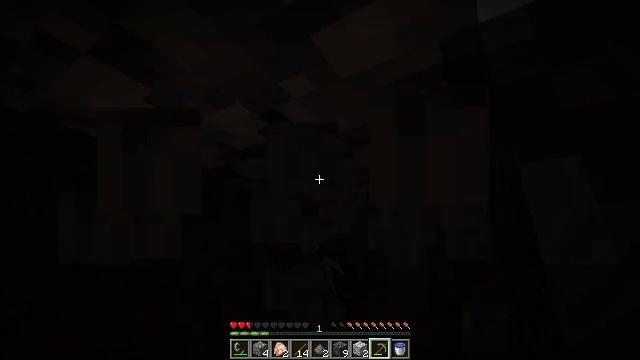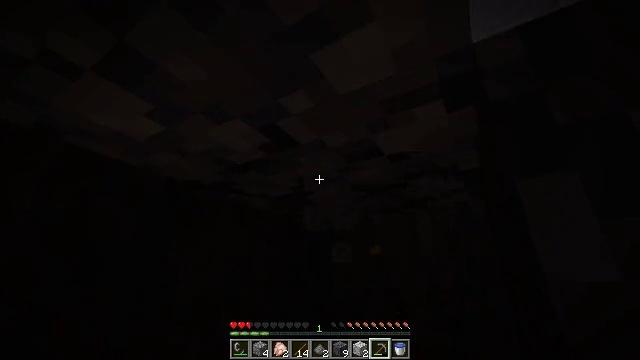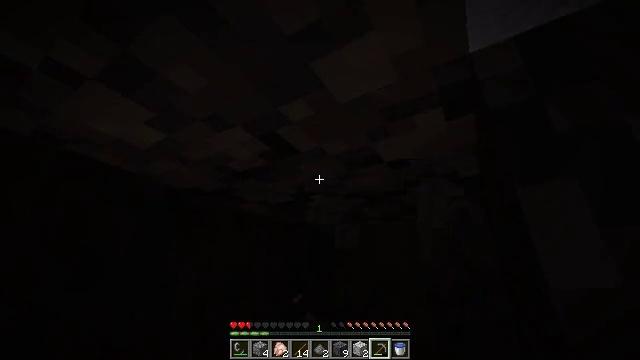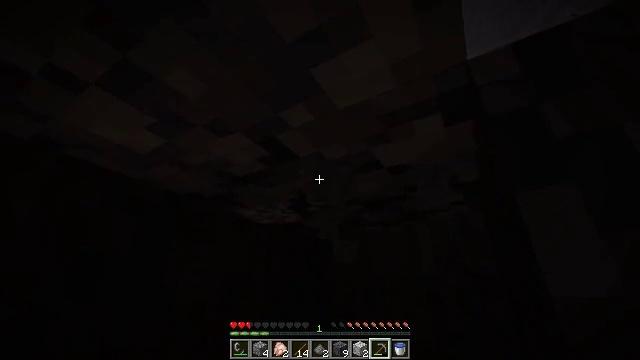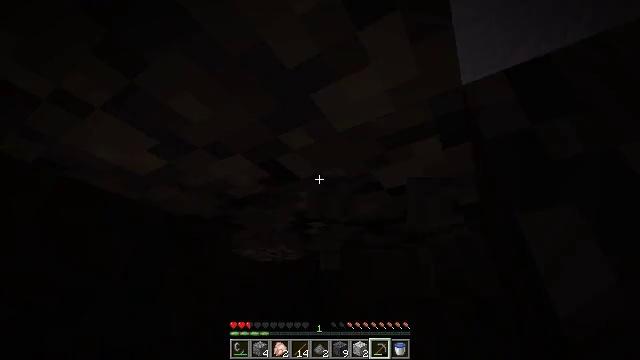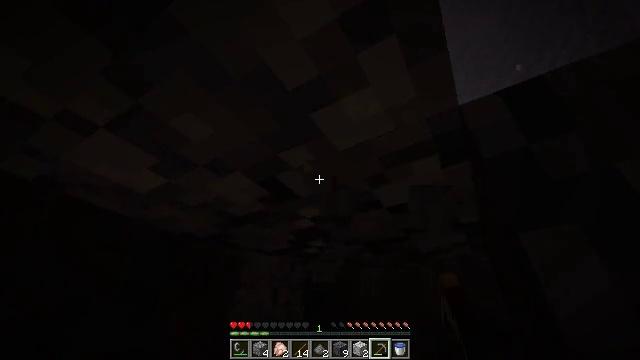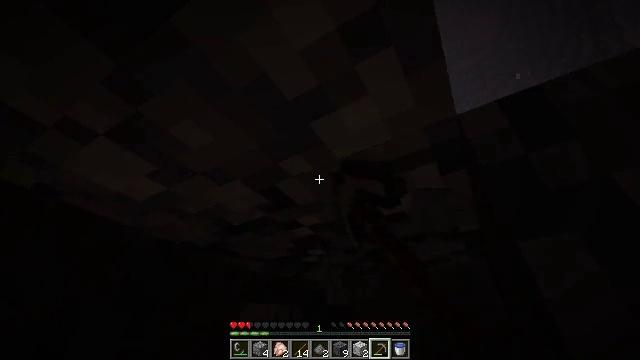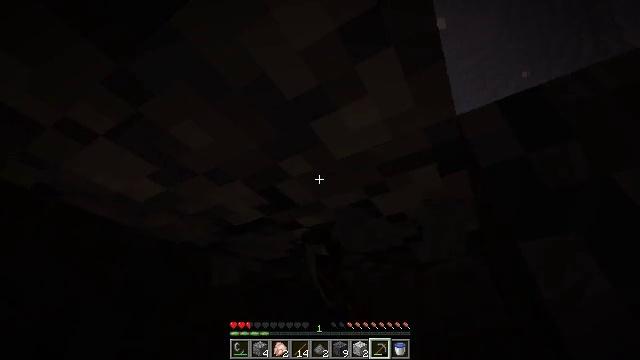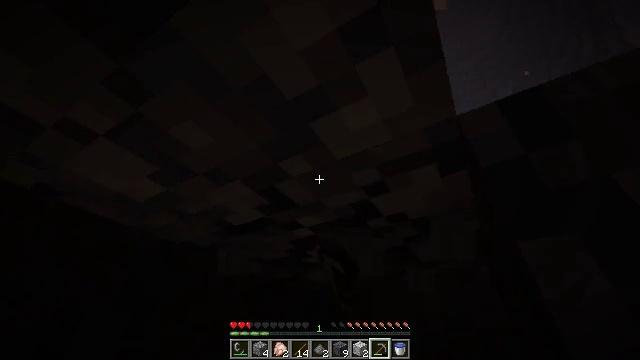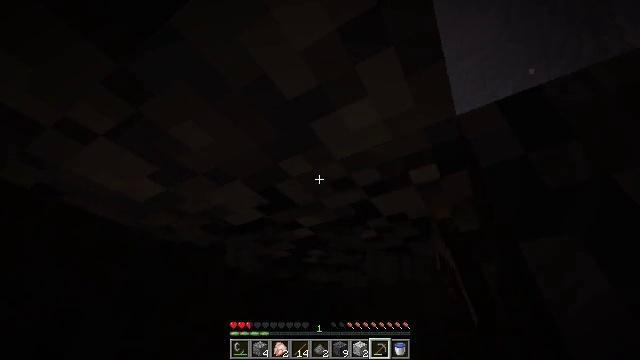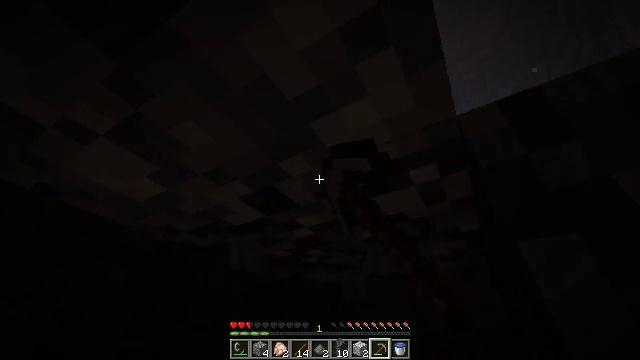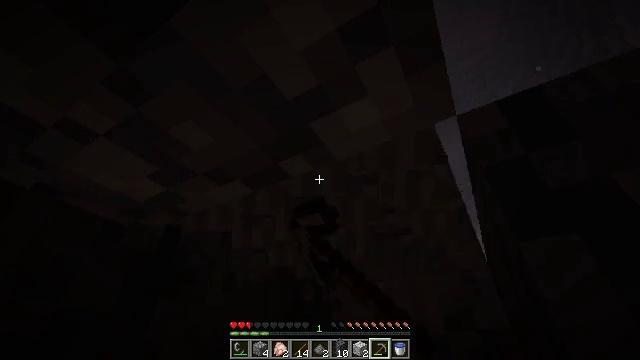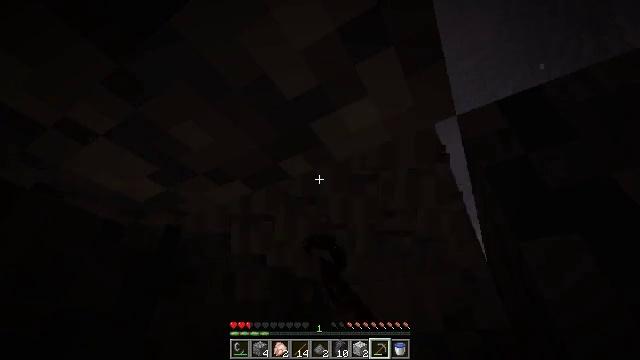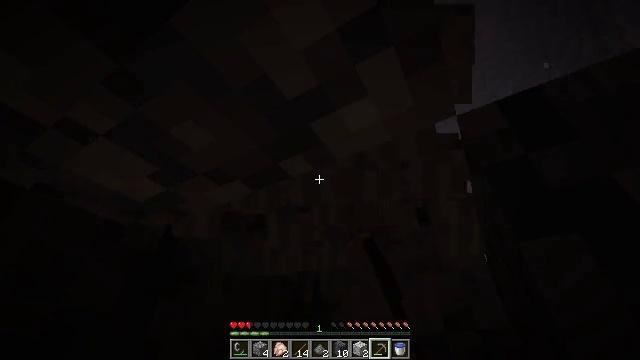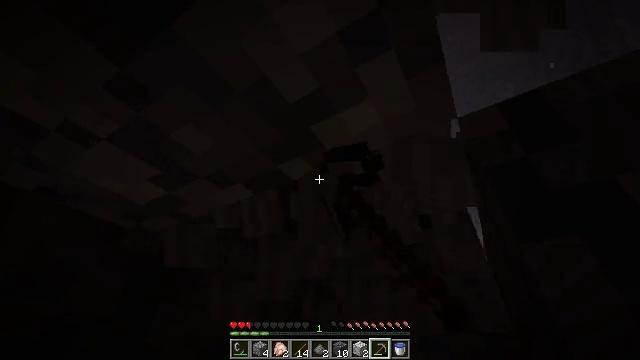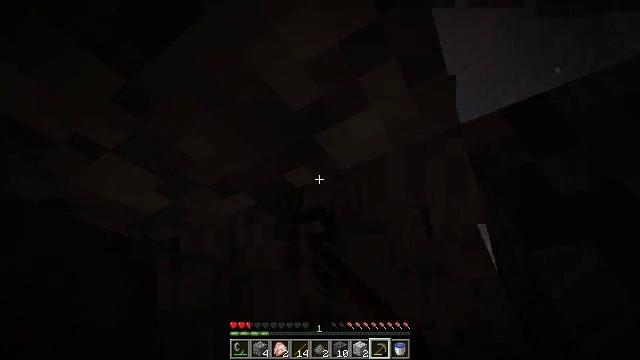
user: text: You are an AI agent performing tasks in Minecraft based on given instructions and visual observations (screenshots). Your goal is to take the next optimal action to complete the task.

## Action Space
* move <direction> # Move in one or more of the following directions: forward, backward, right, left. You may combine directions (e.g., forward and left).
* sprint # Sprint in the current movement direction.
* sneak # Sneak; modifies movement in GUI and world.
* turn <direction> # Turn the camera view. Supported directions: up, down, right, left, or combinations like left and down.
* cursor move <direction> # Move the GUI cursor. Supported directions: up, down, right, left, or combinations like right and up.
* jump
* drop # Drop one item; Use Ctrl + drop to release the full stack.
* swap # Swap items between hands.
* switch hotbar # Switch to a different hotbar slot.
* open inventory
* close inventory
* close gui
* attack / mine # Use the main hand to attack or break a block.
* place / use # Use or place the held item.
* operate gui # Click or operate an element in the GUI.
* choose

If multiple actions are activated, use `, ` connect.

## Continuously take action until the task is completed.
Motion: motion action
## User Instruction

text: Collect basalt for building.
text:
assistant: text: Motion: turn up, attack / mine
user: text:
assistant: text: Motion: turn up, attack / mine
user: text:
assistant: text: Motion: turn up, attack / mine
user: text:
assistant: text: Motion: turn up, attack / mine
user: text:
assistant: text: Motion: turn up, attack / mine
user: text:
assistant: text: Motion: turn up, attack / mine
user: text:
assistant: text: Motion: attack / mine
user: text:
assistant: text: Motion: attack / mine
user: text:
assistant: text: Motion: attack / mine
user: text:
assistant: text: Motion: attack / mine
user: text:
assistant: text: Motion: attack / mine
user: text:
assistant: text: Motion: attack / mine
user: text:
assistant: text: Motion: attack / mine
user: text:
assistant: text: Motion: attack / mine
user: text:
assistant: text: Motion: turn left and up, attack / mine
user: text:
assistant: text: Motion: turn left and up, attack / mine
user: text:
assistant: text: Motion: turn left and up, attack / mine
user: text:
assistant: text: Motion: turn left and up, attack / mine
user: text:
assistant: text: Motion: turn left and up, attack / mine
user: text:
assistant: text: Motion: turn left and up, attack / mine
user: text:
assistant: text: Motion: attack / mine
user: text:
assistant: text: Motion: attack / mine
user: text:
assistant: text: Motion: attack / mine
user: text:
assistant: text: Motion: attack / mine
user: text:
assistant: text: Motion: attack / mine
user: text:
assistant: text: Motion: attack / mine
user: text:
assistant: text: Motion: attack / mine
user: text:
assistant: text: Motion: attack / mine
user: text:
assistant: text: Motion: attack / mine
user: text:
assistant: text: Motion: attack / mine